Question:
Okay I'm working on project and im on number 2, i have and issue with the toggling and I can't seem to get that too work.
'''
document.getElementsByClassName("buttons")[1].onmousedown=
function(){
colorchange();
};
}
function colorchange() {
/*var background = function blue(){document.getElementsByClassName("buttons")[1].style.border;*/
if (getElementsByClassName("buttons")[1].style.border == "5px #c90 solid") {
document.getElementsByClassName("buttons")[1].style.border="5px blue solid";
} else {
if (getElementsByClassName("buttons")[1] == "5px blue solid") {
document.getElementsByClassName("buttons")[1].style.background = "5px #c90 solid";
}
}
}
'''
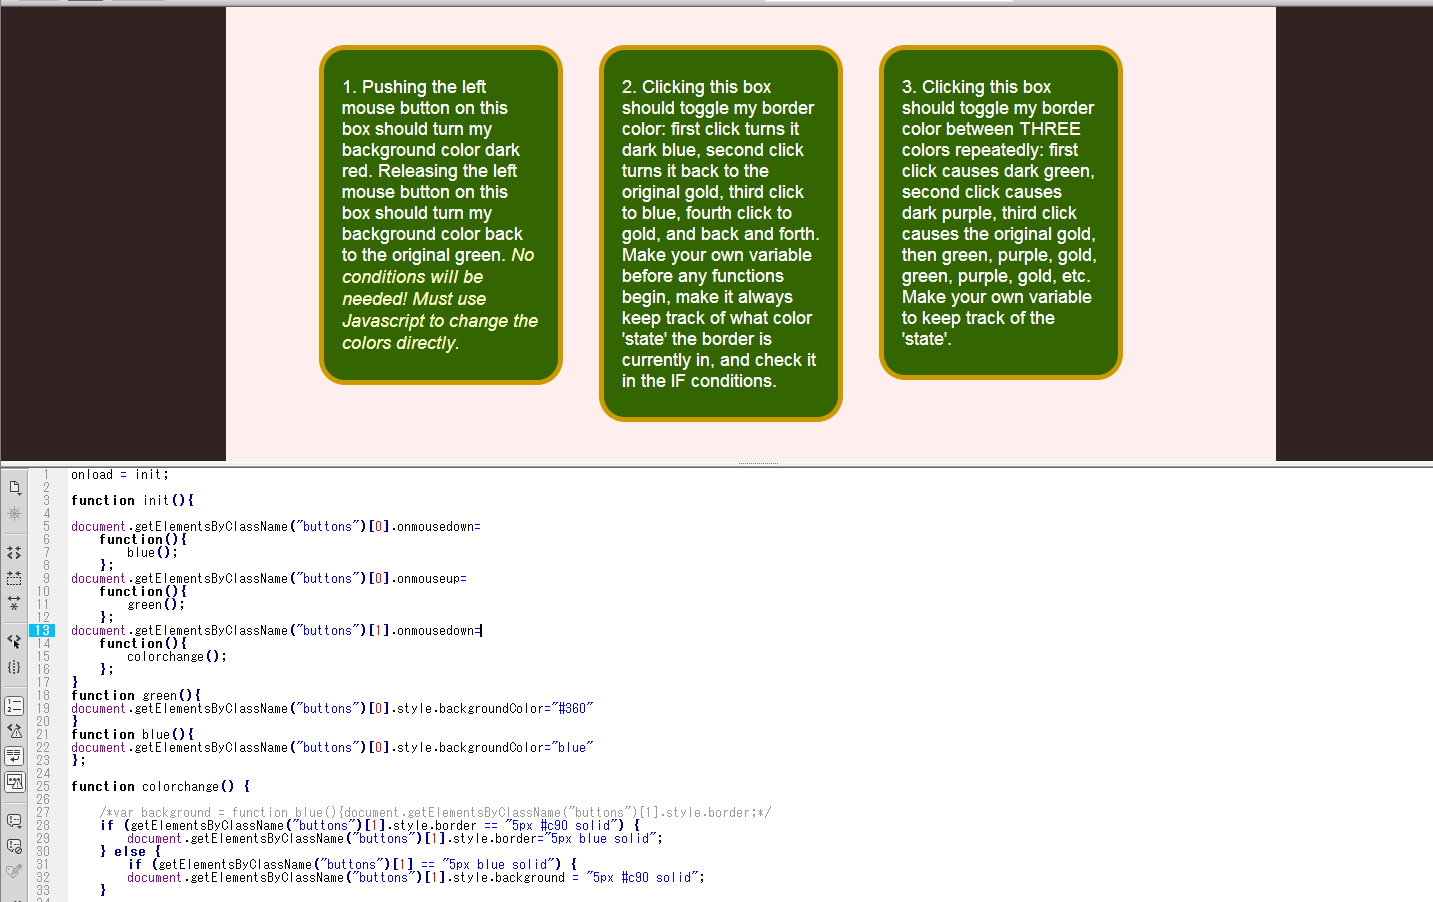
Answer: Here is a way to do it:
'''
window.onload = init;
var stateTwo = false, colorsThree = ['#cc9900','#1e3a03','#611790'];
function init(){
var btns = document.getElementsByClassName("buttons");
btns[0].onmousedown = btns[0].onmouseup = funcOne;
btns[1].onclick = funcTwo;
btns[2].onclick = funcThree;
}
function funcOne(e){
this.style.background = ( e.type == 'mouseup' )? '#336600' : '#bd270a';
}
function funcTwo(e){
stateTwo = !stateTwo;
this.style.borderColor = stateTwo ? '#0c1583' : '#cc9900';
}
function funcThree(){
colorsThree.push( colorsThree.shift() );
this.style.borderColor = colorsThree[0];
}
'''
<URL>
### JS Fiddle Demo